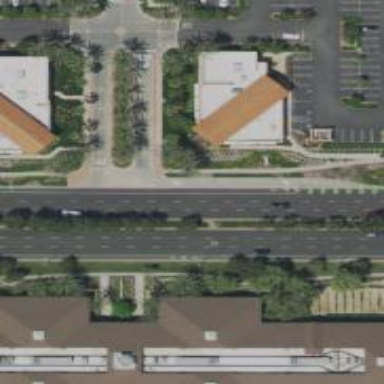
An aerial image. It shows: Primary highway with separate sidewalk.